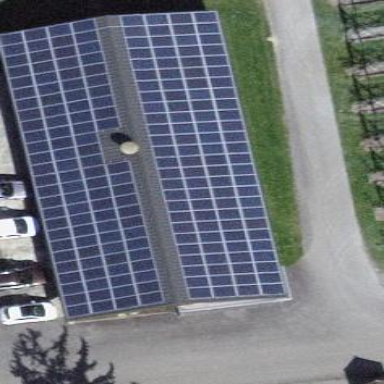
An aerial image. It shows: Solar power generator.